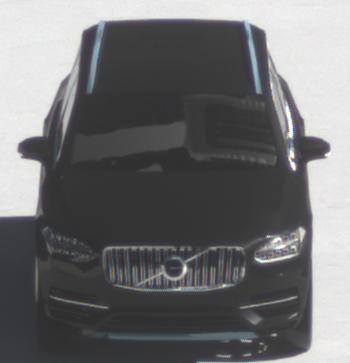
Make: Volvo
Model: XC90 B5
Detailed model: XC90 (L)
Model produced from: 2019/08
Model produced until: 2020/04
Doors: 5
Color: black
Road condition: dry road
Daytime: midday
Contrast: high contrast